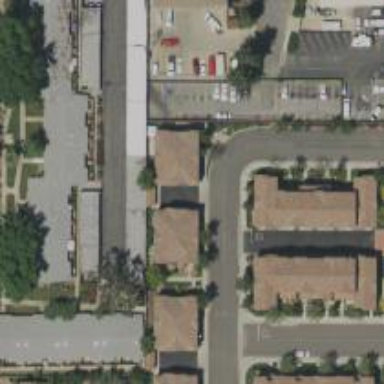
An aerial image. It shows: Alleyway designated as service road.